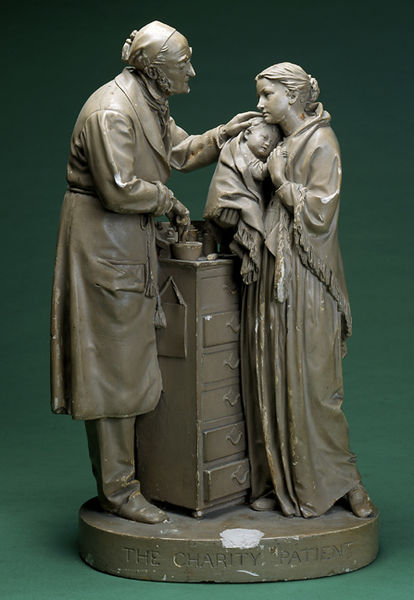
Titel: The Charity Patient
Künstler: John Rogers
Standort: Amherst (Massachusetts, USA)
Institution: Mead Art Museum, Amherst College
Schlagwörter: hands, bun, dress, green, hair, lady, old, woman, hand, man, stone, girl, child, shawl, coat, mother, couple, desk, writing, monument, sculpture, statue, marble, clothes, family, chest, doctor, drawers, dresser, figure, baby, cold, kid, standing, cabinet, words, infant, taboo, sick, birth, s, old lady, carved, charity, guy, drawer, born, healing, figurine, medicine, touching, physician, anal sex, the charity patient, fucker, coke, cocaine, triple penetrate, patient, caring, stattuete, new born, heal, shawk, patients, ointment